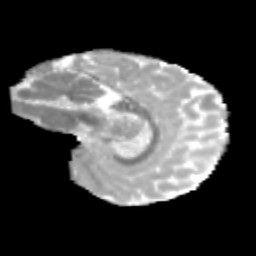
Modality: MD
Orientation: sagittal
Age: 10
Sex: female
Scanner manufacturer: siemens
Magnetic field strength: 3 T
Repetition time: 3.8 s
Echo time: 0.07 s